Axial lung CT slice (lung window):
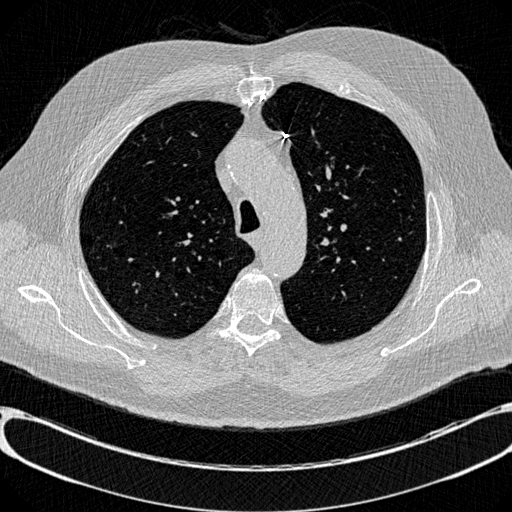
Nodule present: no